Question: Hey guy's so am making this program in delphi that loads a list of usernames i want to add them all to the Memo without using selectall i want to use the for loop to learn how it works as you can see i tried by failed it selects both but only adds the last one which is weird xD Any help would be great thanks guys

'''
procedure TForm1.Button1Click(Sender: TObject);
begin
Memo1.Lines.Clear;
Listbox1.Items.LoadFromFile('names.txt');
end;
procedure TForm1.Button2Click(Sender: TObject);
var
I: Integer;
begin
for I:=Listbox1.Items.Count-1 downto 0 do
begin
ListBox1.ItemIndex:=I;
Memo1.Lines.Add(ListBox1.Items.Strings[1]);
end
end;
end;
end.
'''
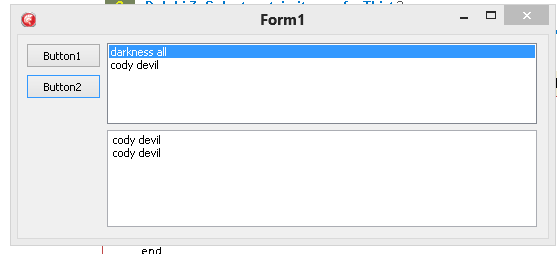
Answer: Well, you add the item with index 1 every time. You presumably mean:
'''
for I:=Listbox1.Items.Count-1 downto 0 do
Memo1.Lines.Add(ListBox1.Items[I]);
'''
This adds in reverse order. If you want the items in the same order it is simply:
'''
Memo1.Lines.Assign(ListBox1.Items);
'''